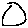
Label: circle